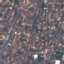
Land use / land cover class: Residential